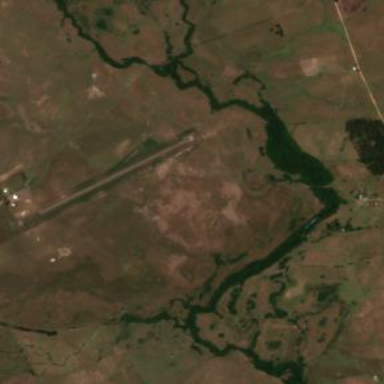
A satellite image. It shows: International aerodrome airport.